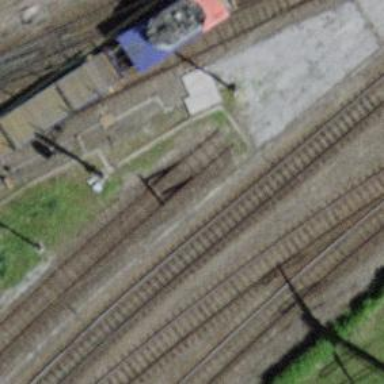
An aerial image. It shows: Railway buffer stop.